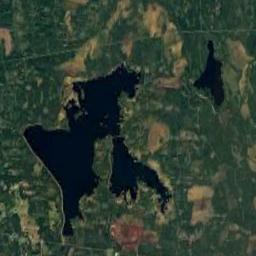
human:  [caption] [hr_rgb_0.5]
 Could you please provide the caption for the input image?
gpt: There is an irregular blue lake on the ground with green vegetation, And there is a small lake next to it .

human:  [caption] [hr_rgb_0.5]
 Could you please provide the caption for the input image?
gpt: The lake on the left is bigger than the lake on the right .

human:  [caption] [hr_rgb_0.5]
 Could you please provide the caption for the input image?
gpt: The lake lies on a flat ground covered with vegetation and the water is dark blue .

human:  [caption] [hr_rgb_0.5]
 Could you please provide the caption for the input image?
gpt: The lake in the picture is small .

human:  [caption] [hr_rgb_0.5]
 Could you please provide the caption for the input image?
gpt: There are green meadows and some brown bare land around the lake .